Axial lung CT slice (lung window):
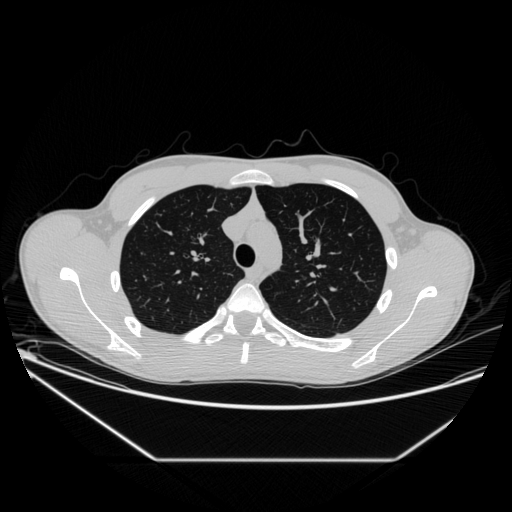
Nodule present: no